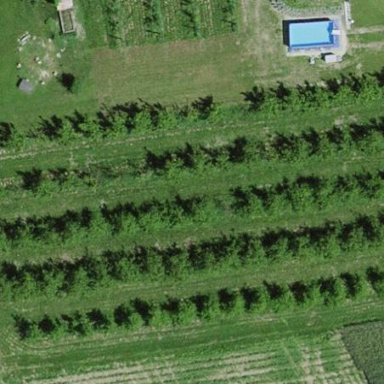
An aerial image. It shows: Orchard.